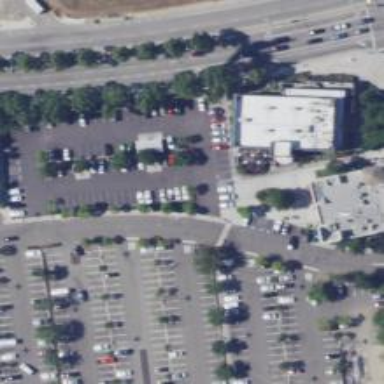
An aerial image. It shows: Parking space.